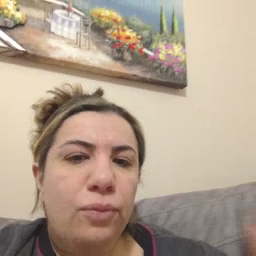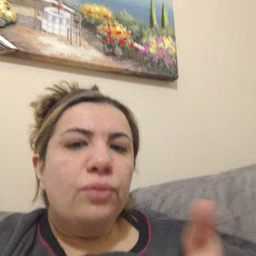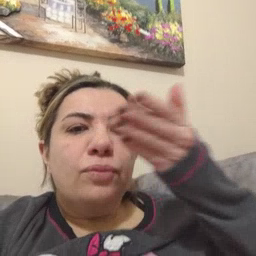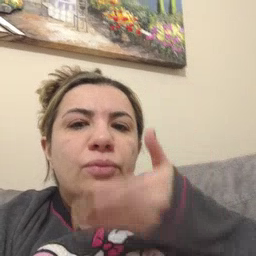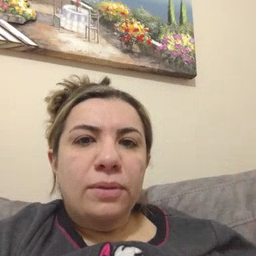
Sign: cereal